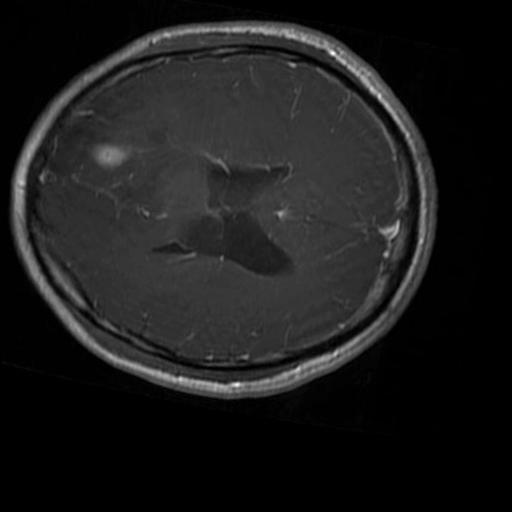
Label: brain_glioma